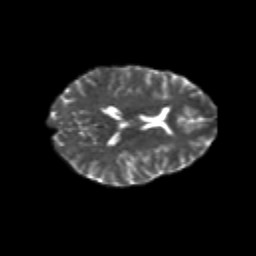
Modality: T2w
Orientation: axial
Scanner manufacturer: siemens
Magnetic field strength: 3 T
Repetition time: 6.8 s
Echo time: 0.093 s